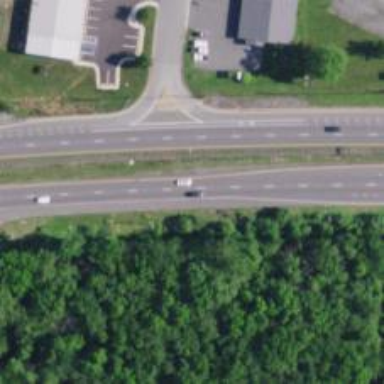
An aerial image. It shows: Trunk highway.